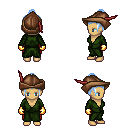
a pixel art fantasy rpg character, female body template, human, tanned skin, green robe, red pants, white cyan short topknot hairstyle, leather cap, gold gloves, four views (front, back, left, right), 2x2 character sprite sheet, small pixel art, hard edges, no anti-aliasing